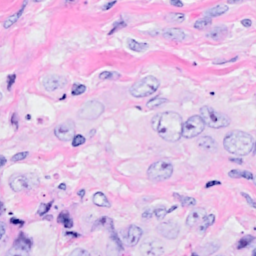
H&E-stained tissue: Breast